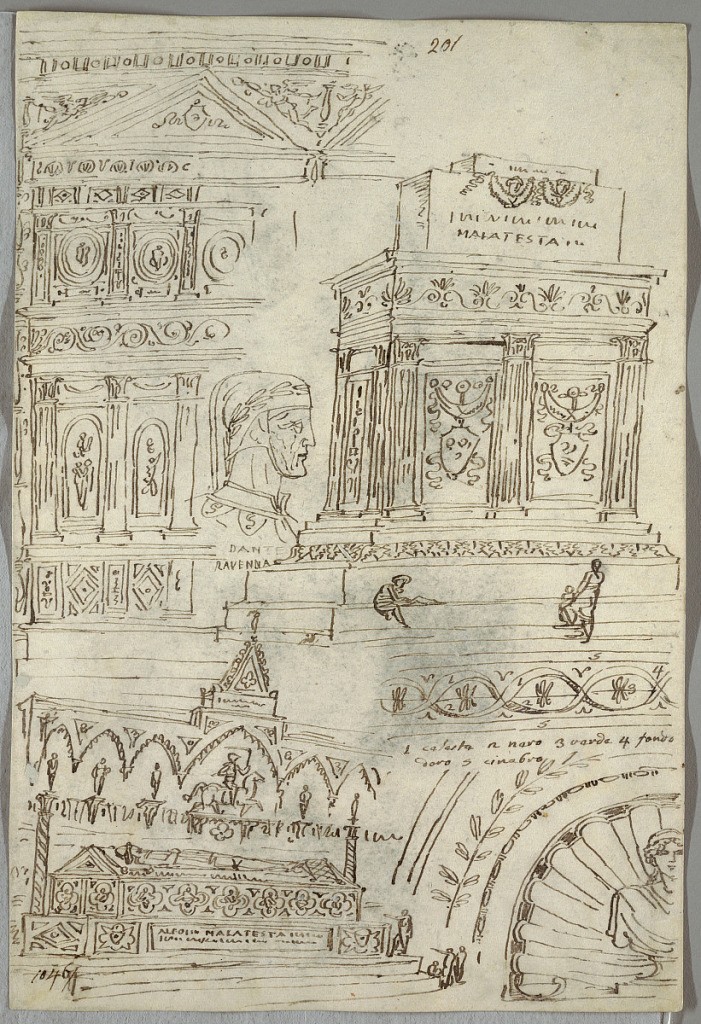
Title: Decorative Study; Verso: Anatomical Studies of Heads
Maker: Felice Giani, Italian, 1758–1823
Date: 1814–18
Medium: Pen and ink over graphite on cream laid paper
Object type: Drawing
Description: Three capitals; ten entries of sarcophagi. Verso: two barbarian heads in profile from antique.